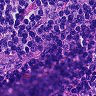
Metastatic tissue present: no